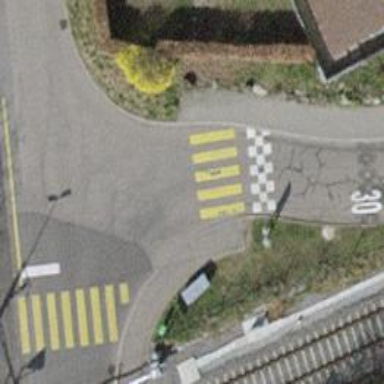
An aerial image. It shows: Uncontrolled road crossing.